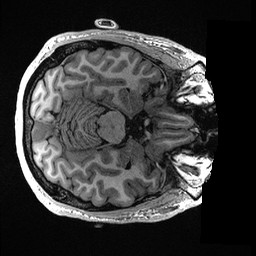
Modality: T1w
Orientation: axial
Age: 35
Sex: male
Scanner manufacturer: ge
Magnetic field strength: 3 T
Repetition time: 0.006952 s
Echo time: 0.00292 s